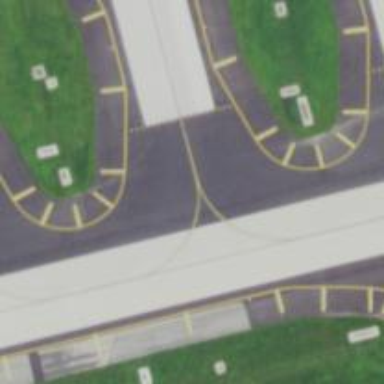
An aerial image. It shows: Image of taxiway at airport.